Question: I have a problem with the display of my popover. After 'initWithContentViewController:' and 'presentPopoverFromBarButtonItem:permittedArrowDirections:animated:' it cuts corners of the navigation bar. How should I fix it?? Thanks.

This is the code I'm using
'''
NavContr *nav = [NavContr new];
nav.navigationBar.backgroundColor = [UIColor redColor];
UIPopoverController *tempPop = [[UIPopoverController alloc] initWithContentViewController:nav];
[tempPop presentPopoverFromBarButtonItem:mainButtonItem permittedArrowDirections:UIPopoverArrowDirectionUp animated:NO];
'''
I have resolved this problem:
'''
+ (void)configure:(UINavigationController *)navController {
UINavigationBar *navigationBar = navController.navigationBar;
UIView *contentView = nil;
for (UIView *view in navController.view.subviews) {
if ([[NSString stringWithFormat:@"%@", [view class]] isEqualToString:@"UILayoutContainerView"])
contentView = view;
}
// setting frame to navigation bar and content view
[navigationBar setFrame:CGRectMake(navigationBar.frame.origin.x, 0, navigationBar.frame.size.width, navigationBar.frame.size.height)];
[contentView setFrame:CGRectMake(contentView.frame.origin.x, 0, contentView.frame.size.width, contentView.frame.size.height + navigationBar.frame.size.height)];
[navController.view bringSubviewToFront:contentView];
for (UIView *customView in contentView.subviews)
customView.frame = CGRectMake(customView.frame.origin.x, customView.frame.origin.y + navigationBar.frame.size.height, customView.frame.size.width, customView.frame.size.height);
[contentView addSubview:navigationBar];
[contentView bringSubviewToFront:navigationBar];
}
'''
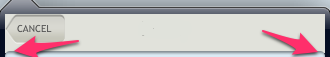
Answer: This is probably because you have no root view controller, or are otherwise fiddling with the navigation controller in ways it was not meant to be played with. This is how you ought to be setting up the popover:
'''
MyCustomViewController *viewController = [[UIViewController alloc] initWithNibName:@"MyCustomViewController" bundle:nil]; //or storyboard or whatever
UINavigationController *nav = [[UINavigationController alloc] initWithRootViewController:viewController]; //you should have a root view controller before displaying the popover
tintColor = [UIColor redColor];
UIPopoverController *tempPop = [[UIPopoverController alloc] initWithContentViewController:nav];
[tempPop presentPopoverFromBarButtonItem:mainButtonItem permittedArrowDirections:UIPopoverArrowDirectionUp animated:NO];
'''
There are a few very important things going on here:
- - 'UINavigationController'<URL>
If you want to make a popover with a navigation controller, use the built-in 'UINavigationController' class. Don't subclass it and don't reinvent it. To customize the appearance of the 'navigationBar', use the 'UI_APPEARANCE_SELECTOR' methods in the 'UINavigationBar' class.